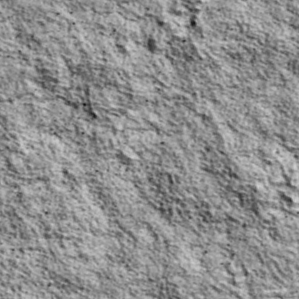
Label: non_frost